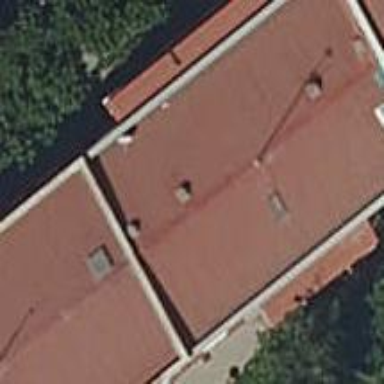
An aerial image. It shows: Kindergarten.